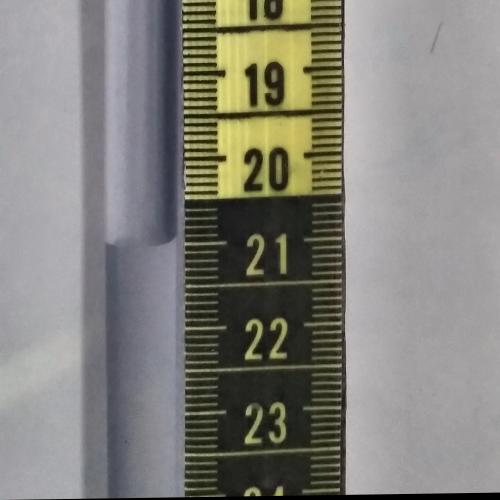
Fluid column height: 20.9 cm